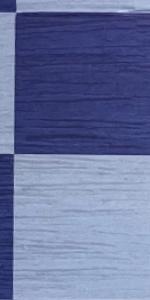
Label: Empty